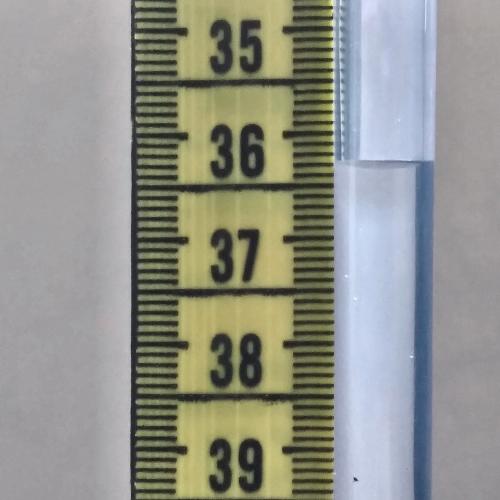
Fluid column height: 36.3 cm